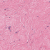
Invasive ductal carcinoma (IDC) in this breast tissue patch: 0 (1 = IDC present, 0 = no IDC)